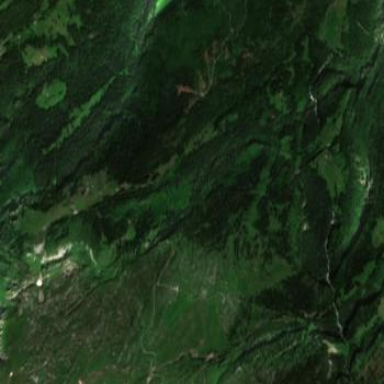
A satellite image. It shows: Forest area.